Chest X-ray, AP view. Patient: 45 years old, sex F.
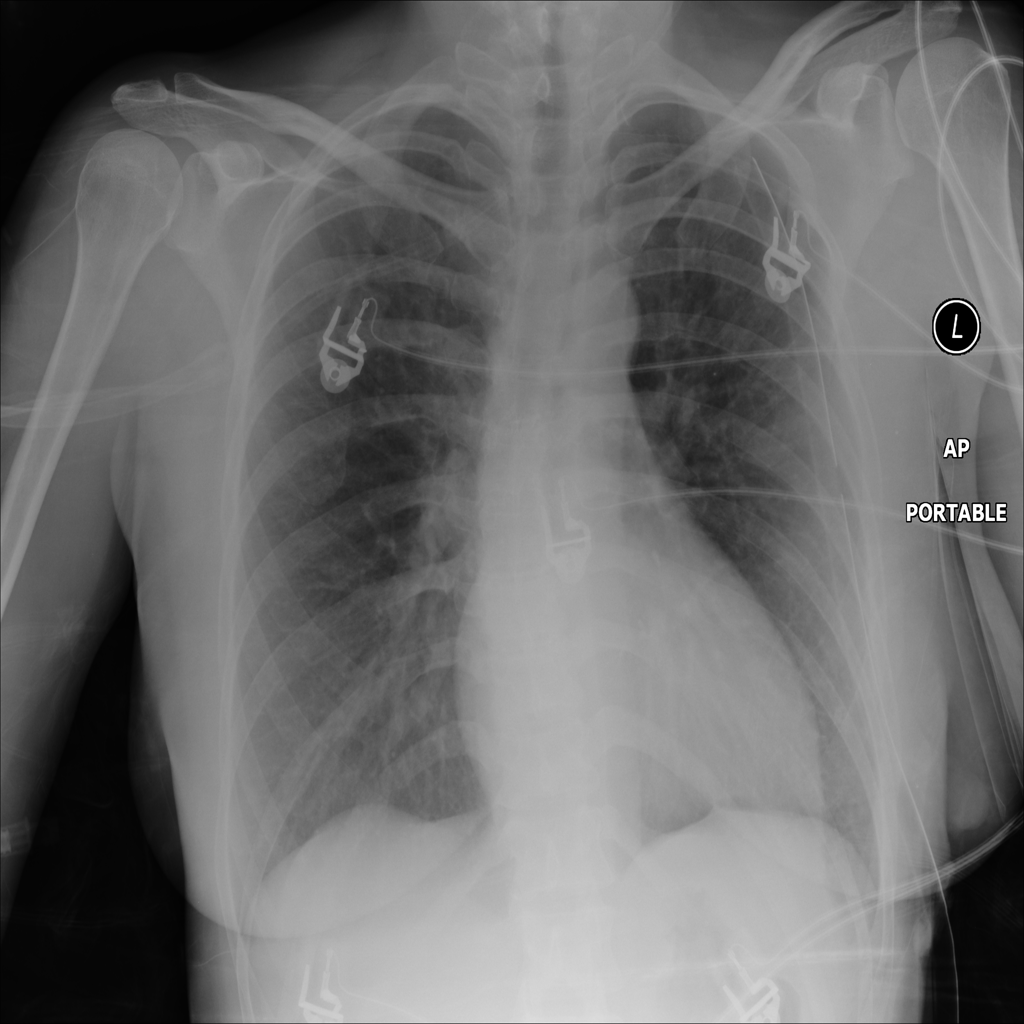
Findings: No Finding